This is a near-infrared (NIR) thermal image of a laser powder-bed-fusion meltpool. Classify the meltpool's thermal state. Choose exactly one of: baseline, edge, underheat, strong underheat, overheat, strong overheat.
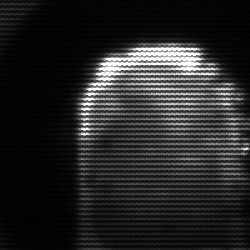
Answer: baseline